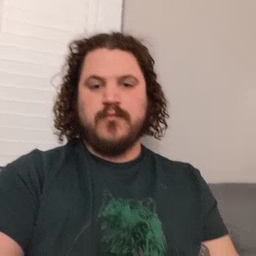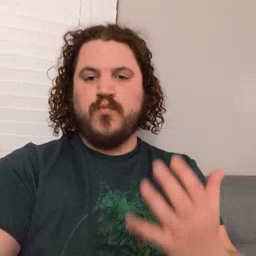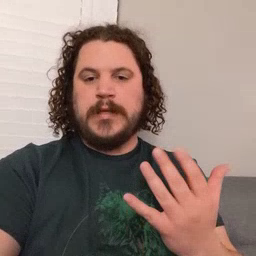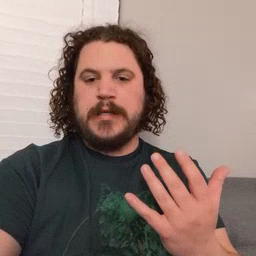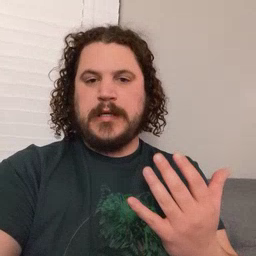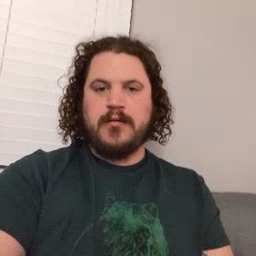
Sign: wait